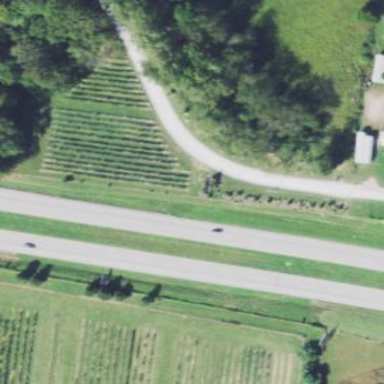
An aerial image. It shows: Vineyard where grapes are grown.